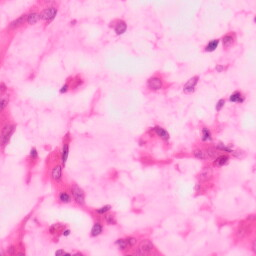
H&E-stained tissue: Colon